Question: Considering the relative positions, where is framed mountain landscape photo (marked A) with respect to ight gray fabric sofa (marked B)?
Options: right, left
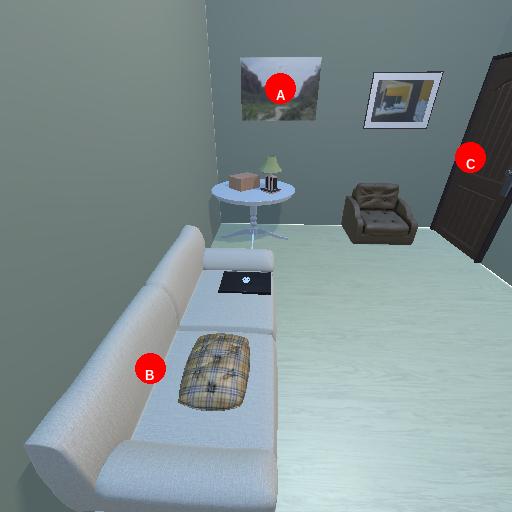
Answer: right